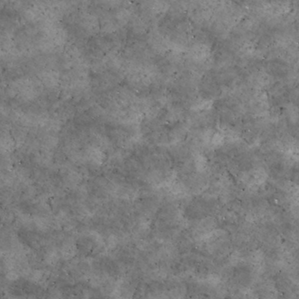
Label: non_frost